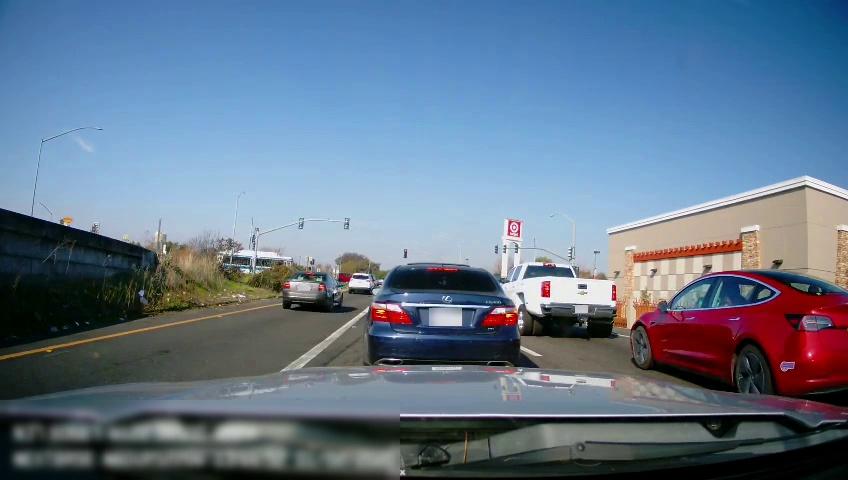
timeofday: Day
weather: Sunny
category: Drivable Space
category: Vehicles | Car
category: Vehicles | Bus
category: Vehicles | SUV
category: Vehicles | Car
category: Vehicles | Truck
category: Vehicles | Car
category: Vehicles | Car
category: Lanes | Alternate Lane
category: Lanes | Current Lane
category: Lanes | Current Lane
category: Lanes | Alternate Lane
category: Traffic | Lights
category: Traffic | Lights
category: Traffic | Lights
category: Traffic | Lights
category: Traffic | Lights
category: Traffic | Lights
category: Traffic | Lights